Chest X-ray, PA view. Patient: 59 years old, sex M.
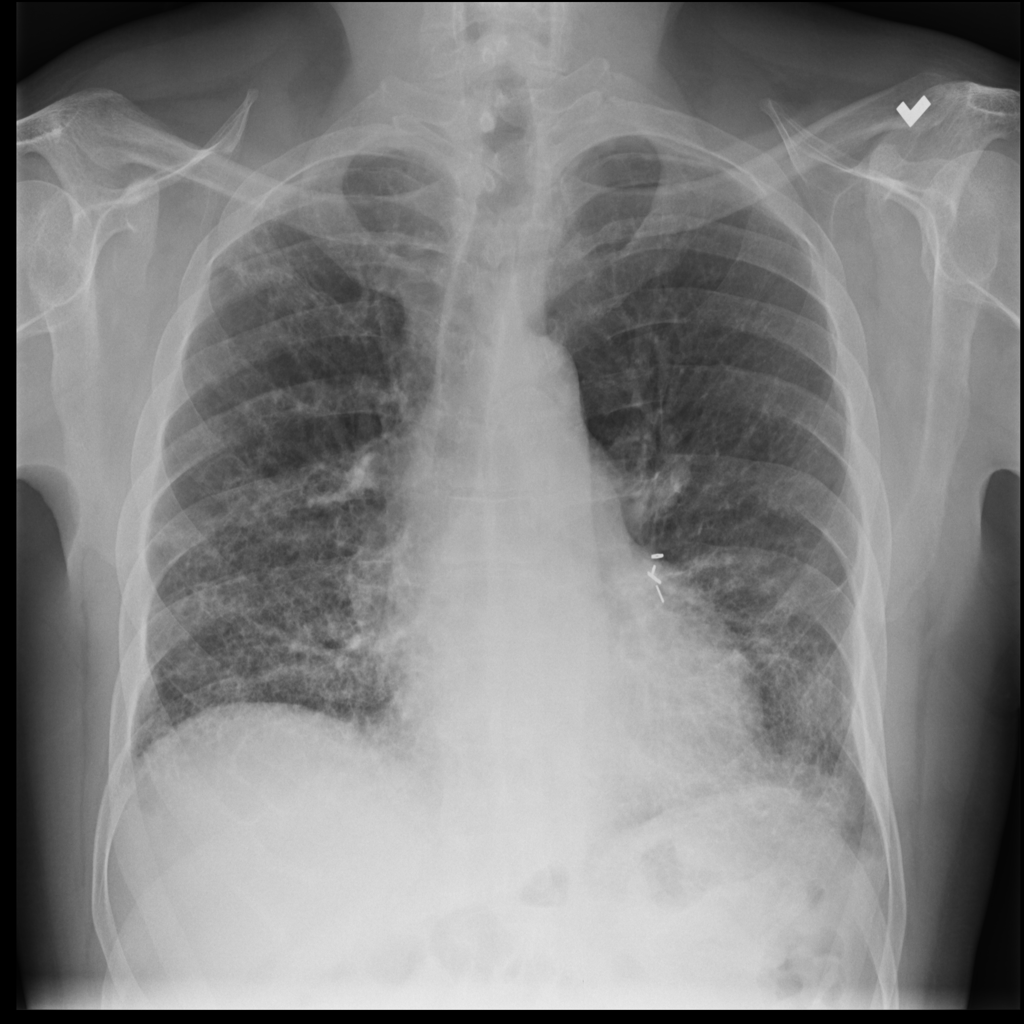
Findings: No Finding